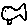
Label: fish